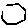
Label: hexagon